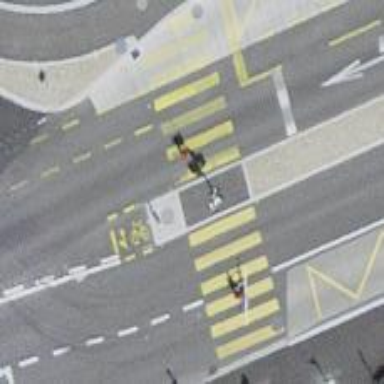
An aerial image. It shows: Road with traffic signals.